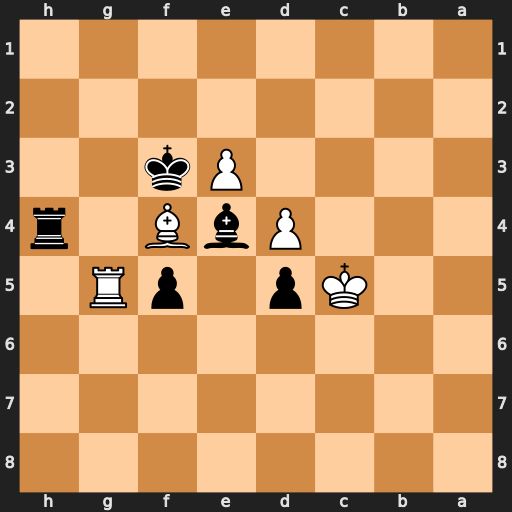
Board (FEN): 8/8/8/2Kp1pR1/3PbB1r/4Pk2/8/8
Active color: b
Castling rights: -
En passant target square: -
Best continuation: Rxf4 exf4 Kxf4 Rg1 Ke3